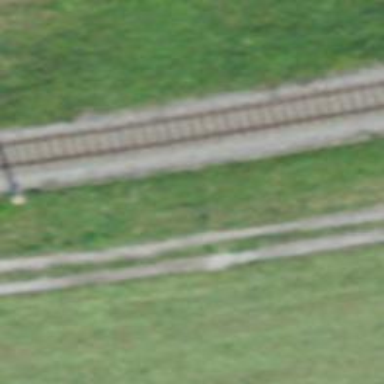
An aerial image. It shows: Railway track with contact lines for electrification.